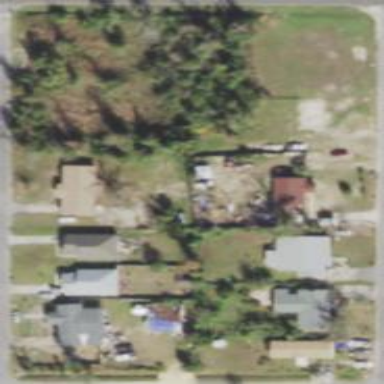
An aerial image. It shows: Residential area composed of single-family homes.